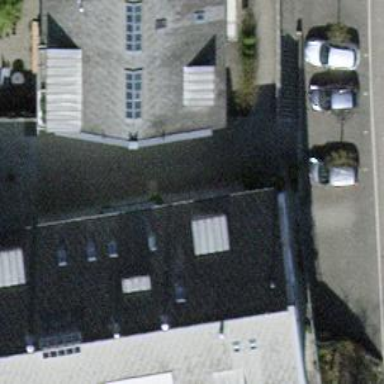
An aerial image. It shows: Gabled roof house.